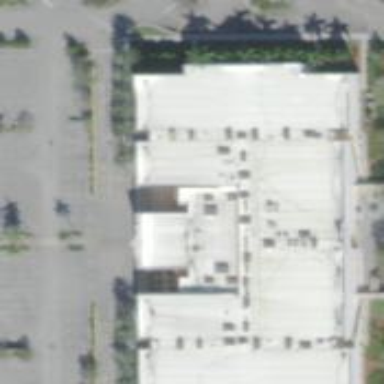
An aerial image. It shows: Cinema building.